Field crop: maize
Growth stage: 1
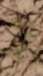
Species: lolium